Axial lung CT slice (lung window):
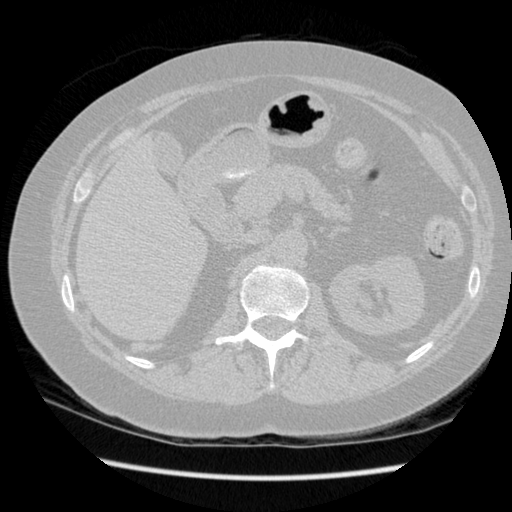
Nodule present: no